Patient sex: M
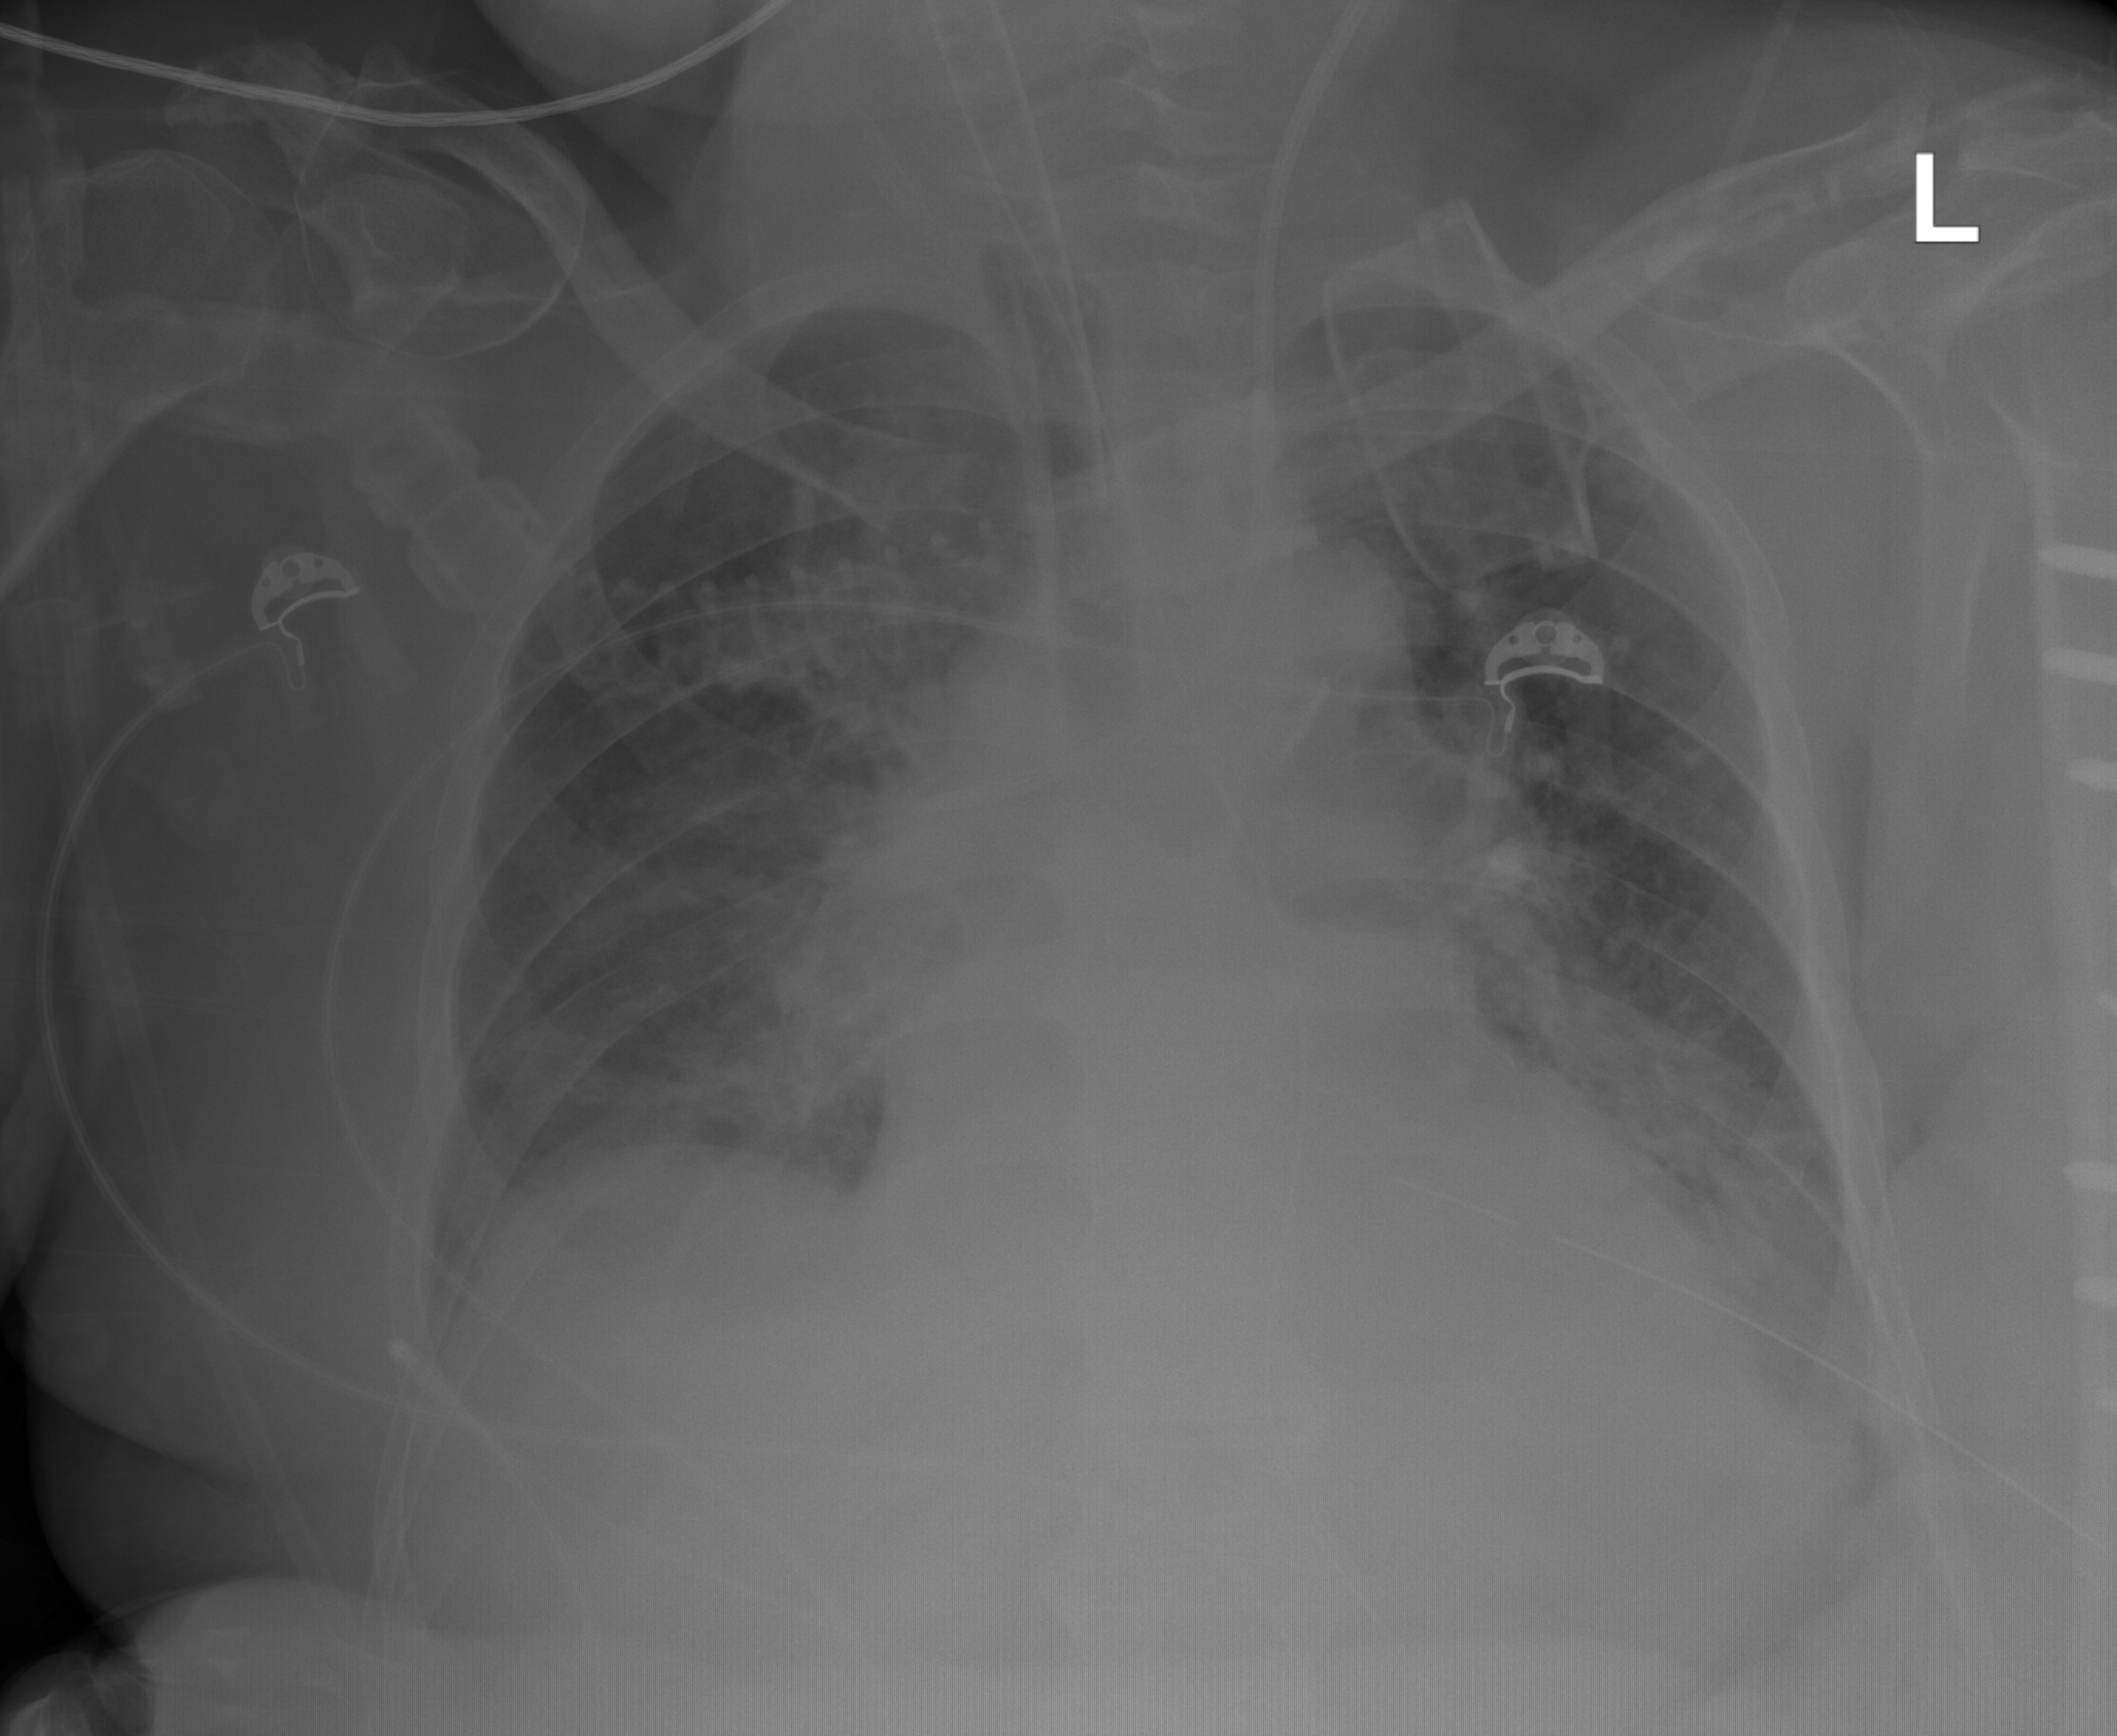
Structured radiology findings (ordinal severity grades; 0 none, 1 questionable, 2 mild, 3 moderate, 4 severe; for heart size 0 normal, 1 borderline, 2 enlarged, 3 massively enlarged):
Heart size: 1
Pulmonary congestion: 2
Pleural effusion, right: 0
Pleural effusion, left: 2
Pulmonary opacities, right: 2
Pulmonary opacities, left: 0
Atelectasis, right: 2
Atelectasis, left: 2